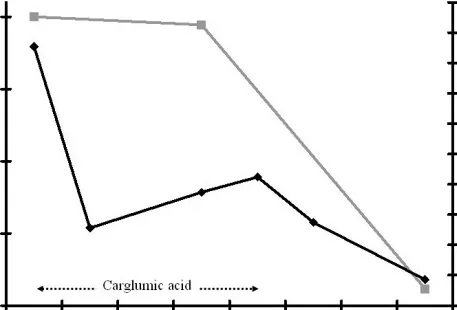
Plasma ammonia levels (black lines) and toxic metabolite excretions (grey lines) during the course of treatment: patient 1 with methylmalonic aciduria (MMA).
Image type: pathology (masson_trichrome)